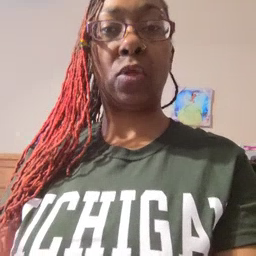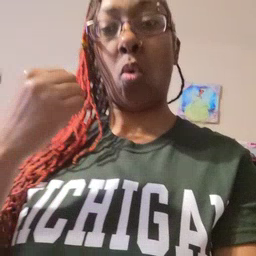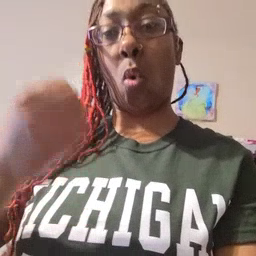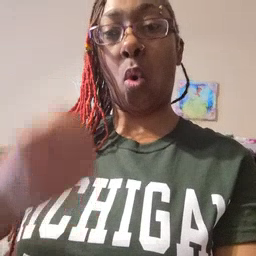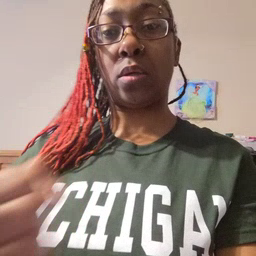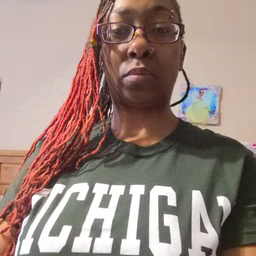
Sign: car